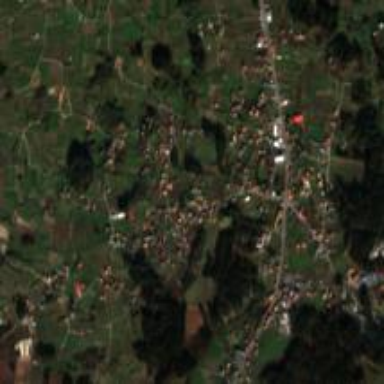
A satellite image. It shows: Small hamlet.